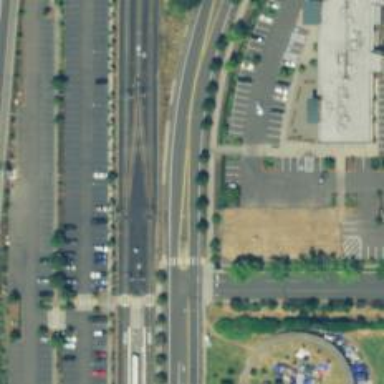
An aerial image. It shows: Light rail siding with electrified contact line.